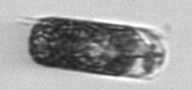
Label: Hemiaulus